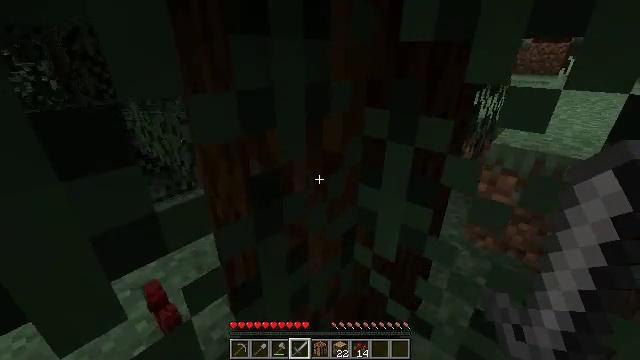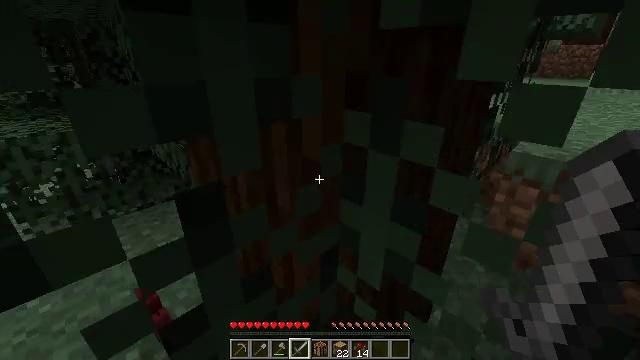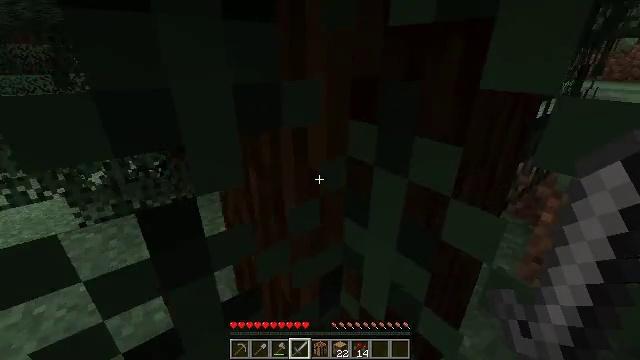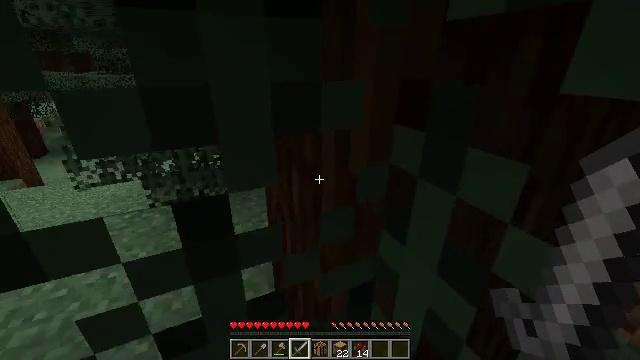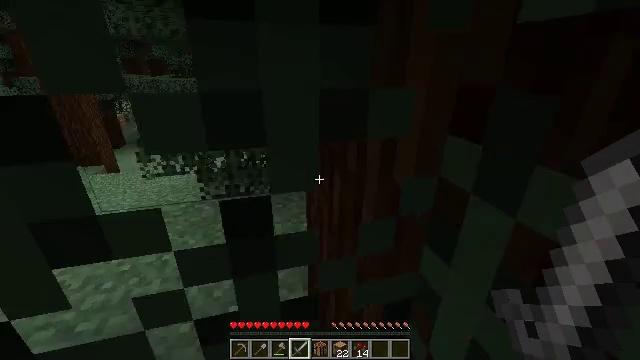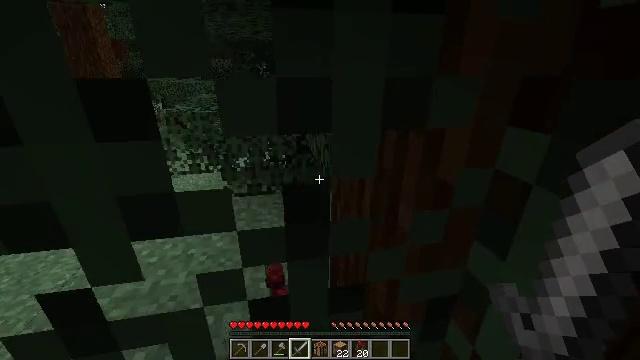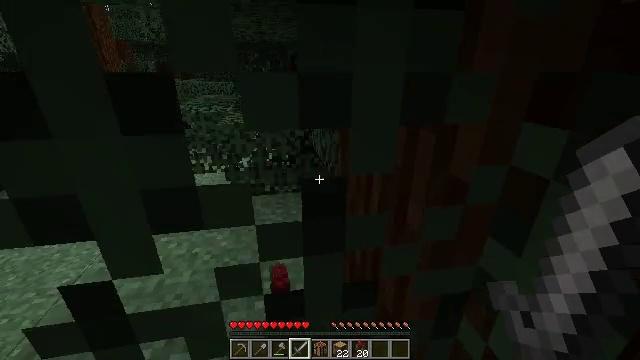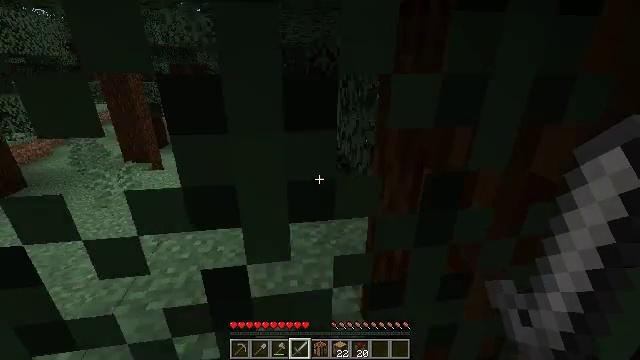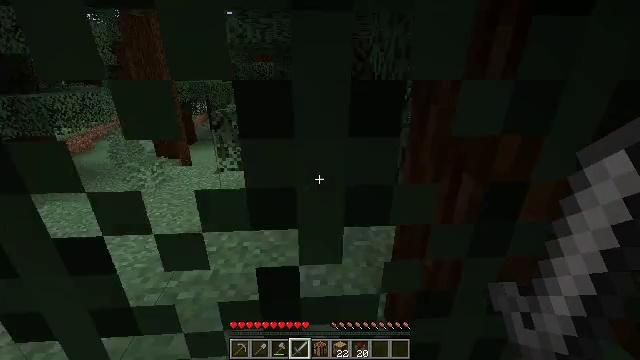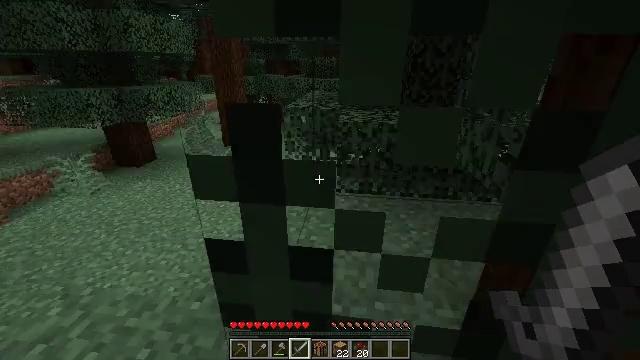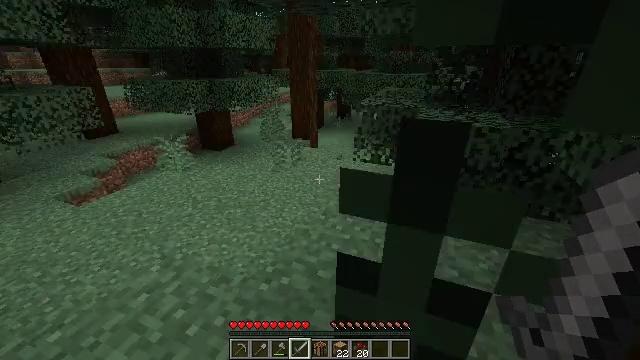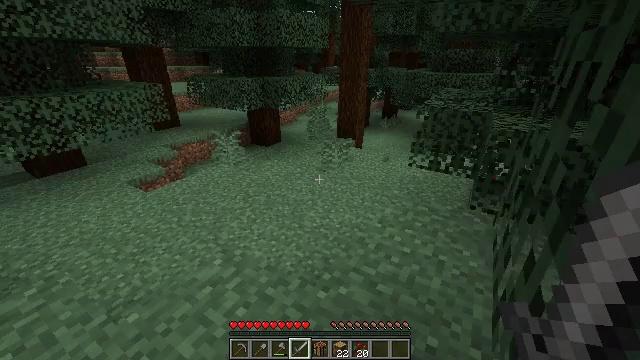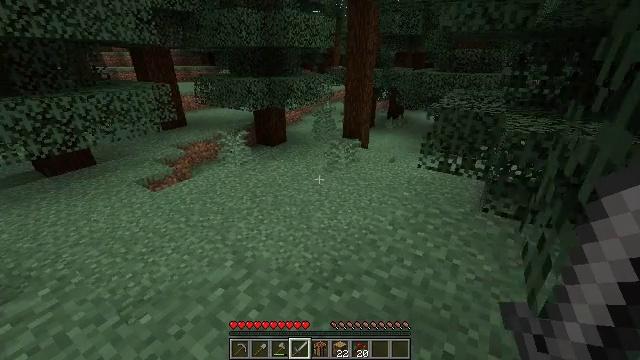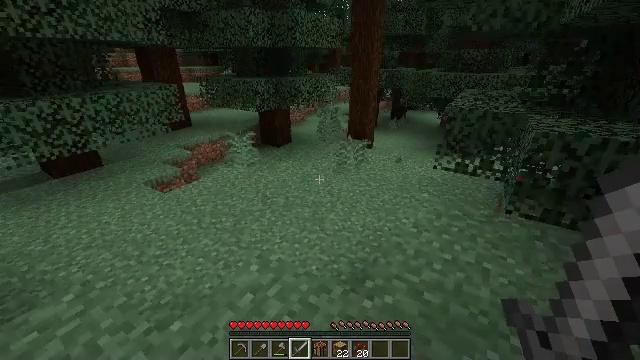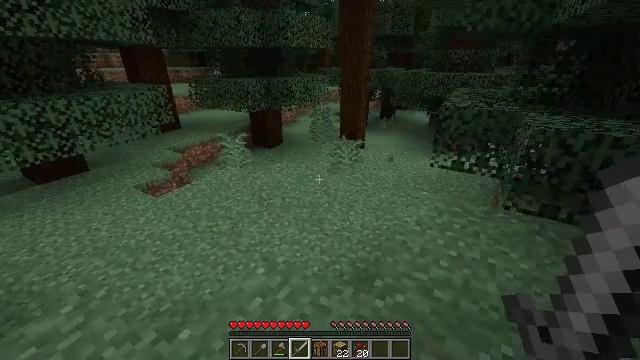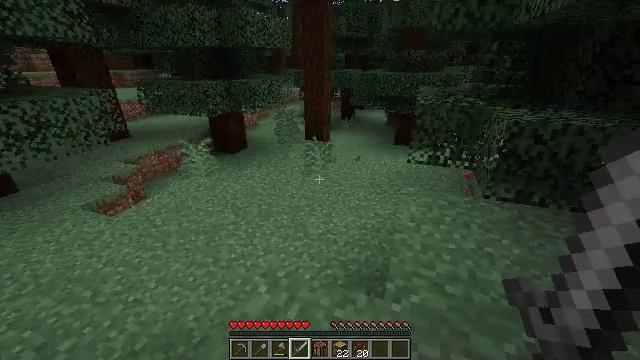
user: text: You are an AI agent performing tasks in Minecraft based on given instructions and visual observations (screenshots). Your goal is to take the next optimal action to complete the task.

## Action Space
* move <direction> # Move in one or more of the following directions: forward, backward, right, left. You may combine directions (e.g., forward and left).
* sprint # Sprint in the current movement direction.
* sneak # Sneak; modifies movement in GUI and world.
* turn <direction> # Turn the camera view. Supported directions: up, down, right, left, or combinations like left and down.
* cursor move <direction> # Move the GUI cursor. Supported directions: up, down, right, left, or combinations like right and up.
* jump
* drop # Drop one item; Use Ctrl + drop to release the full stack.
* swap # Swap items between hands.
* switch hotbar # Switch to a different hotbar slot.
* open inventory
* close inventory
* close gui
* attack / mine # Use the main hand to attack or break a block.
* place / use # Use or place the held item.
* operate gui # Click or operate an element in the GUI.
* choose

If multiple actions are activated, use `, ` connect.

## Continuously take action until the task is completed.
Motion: motion action
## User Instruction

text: Gather sweet berries from the bush.
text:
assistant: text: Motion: move forward, turn left
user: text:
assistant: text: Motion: move forward, turn left
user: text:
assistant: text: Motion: move forward, turn left
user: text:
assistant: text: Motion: move forward, turn left
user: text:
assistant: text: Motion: move forward and move left, turn left
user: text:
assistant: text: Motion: move forward and move left
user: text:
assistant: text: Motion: move forward and move left, turn left
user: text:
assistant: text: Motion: move forward and move left, turn left
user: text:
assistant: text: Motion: move forward and move left, turn left
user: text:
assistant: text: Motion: move forward and move left, turn left and down
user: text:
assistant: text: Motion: move forward and move left, turn left
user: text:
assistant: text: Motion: move left
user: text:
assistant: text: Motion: move left
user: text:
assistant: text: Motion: move forward and move left, turn right
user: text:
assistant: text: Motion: move forward and move left, turn right
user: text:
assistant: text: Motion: move forward and move left, turn right
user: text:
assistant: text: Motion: move forward and move left, turn right
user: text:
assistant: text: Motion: move forward, turn right
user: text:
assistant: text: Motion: move forward
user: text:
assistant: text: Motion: move forward
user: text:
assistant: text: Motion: move forward, sprint
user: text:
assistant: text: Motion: move forward, sprint, turn left
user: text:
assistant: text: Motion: move forward, sprint, turn left
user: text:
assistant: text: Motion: move forward, sprint
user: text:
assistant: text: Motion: move forward, sprint, turn left
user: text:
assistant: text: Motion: move forward, sprint, turn left
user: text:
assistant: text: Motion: move forward, sprint, turn left
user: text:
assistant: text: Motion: move forward, sprint
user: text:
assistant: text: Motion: move forward, sprint
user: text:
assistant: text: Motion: move forward, sprint